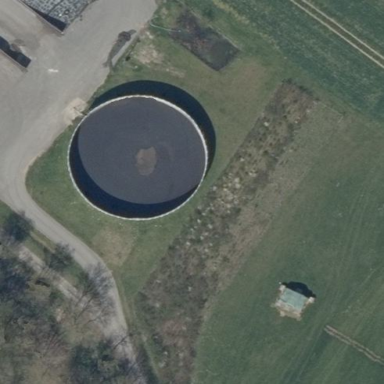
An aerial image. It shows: Storage tank with man-made structure.